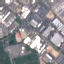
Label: Industrial